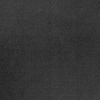
Atmospheric dust classification: dusty